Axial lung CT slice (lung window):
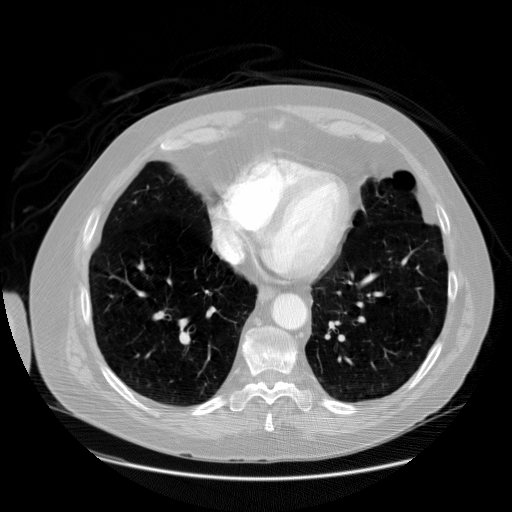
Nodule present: no